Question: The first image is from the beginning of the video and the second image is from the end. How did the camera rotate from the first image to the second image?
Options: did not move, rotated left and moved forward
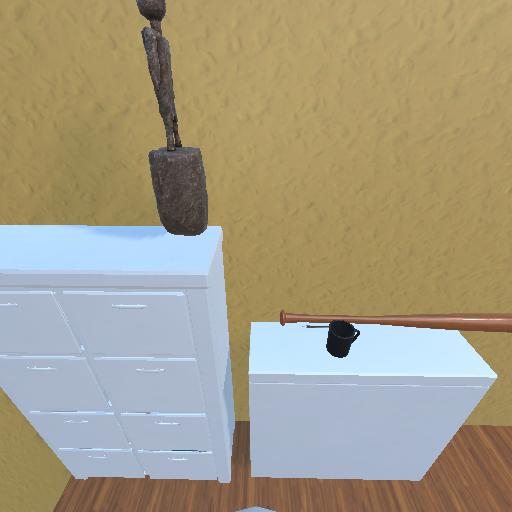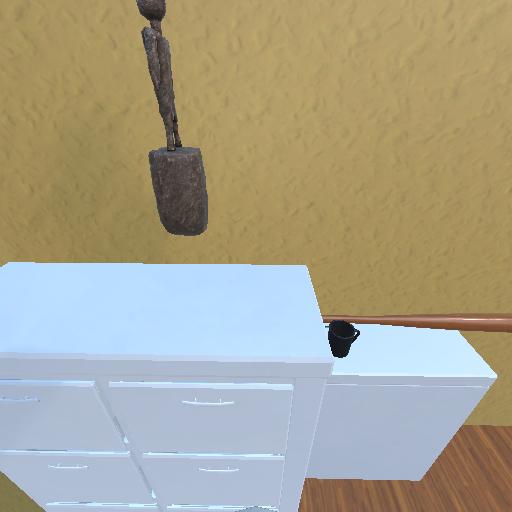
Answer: did not move